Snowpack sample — Snodgrass Mountain, Crested Butte, Colorado (2/4/25, 12:06 PM MST)
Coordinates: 38.923, -106.968
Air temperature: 35 °F
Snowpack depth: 80 cm
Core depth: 30 cm
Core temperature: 35.6 °F
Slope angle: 14°, slope face: 78°
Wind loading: low
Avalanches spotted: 0
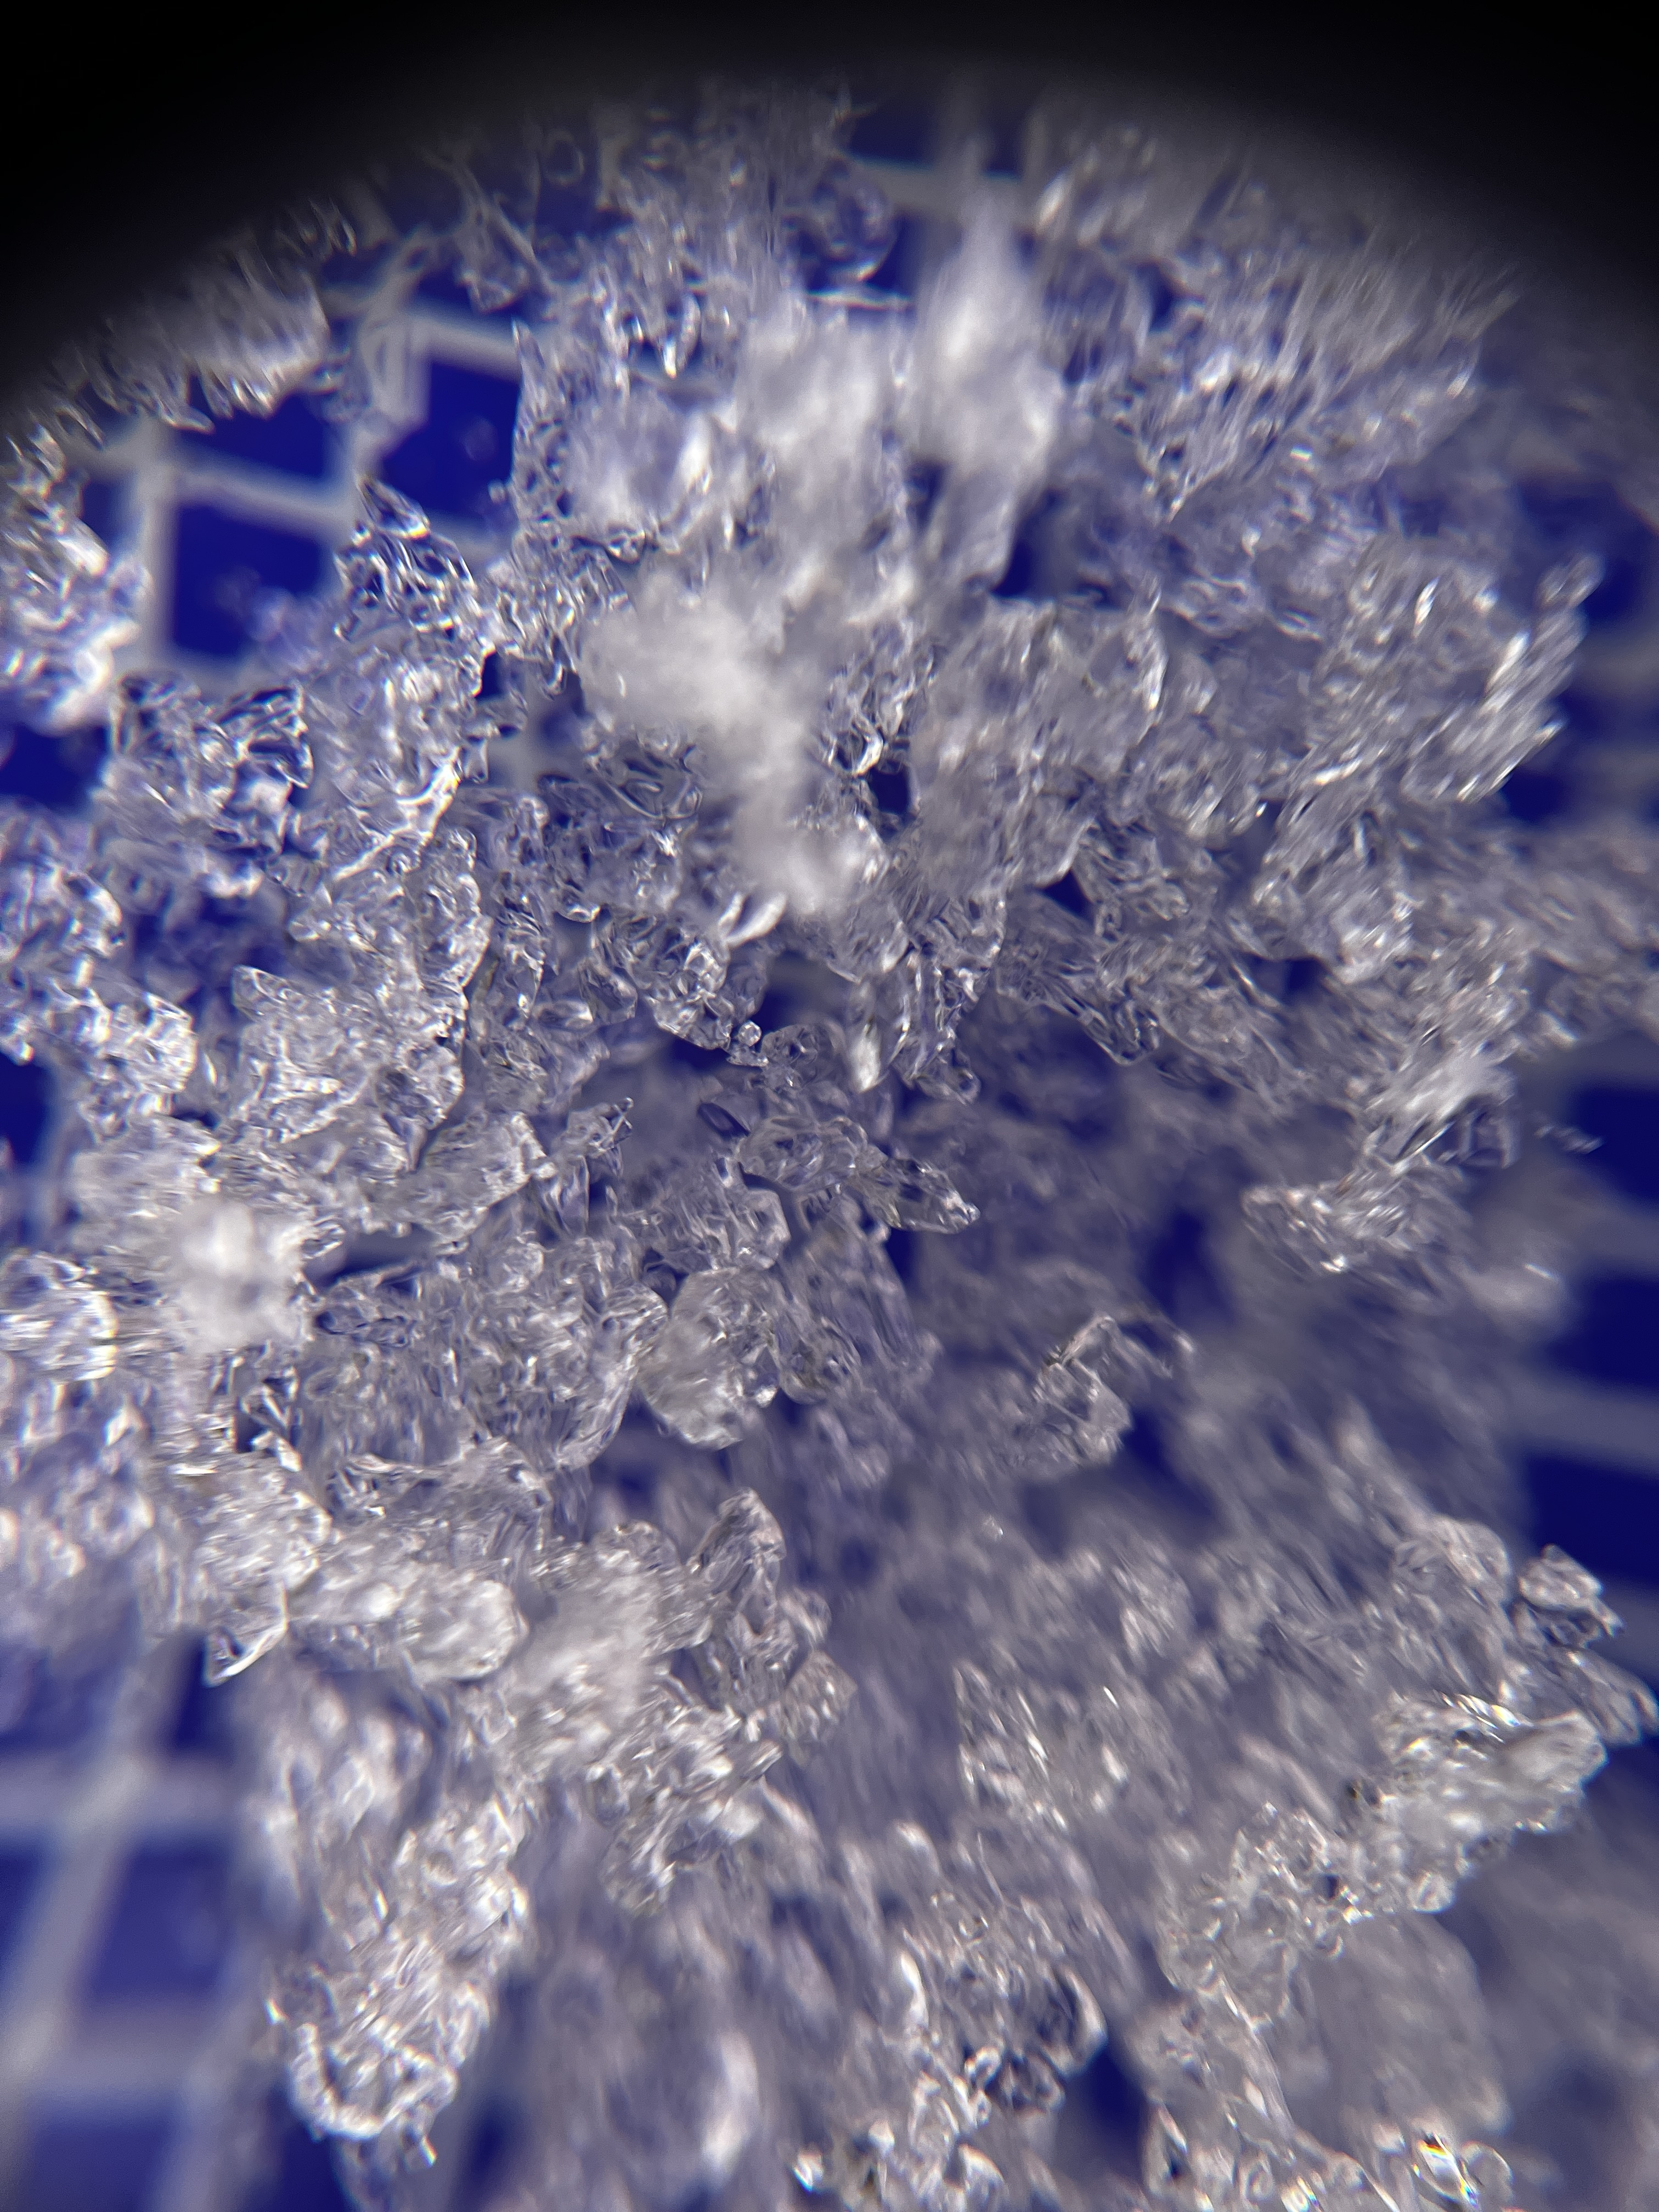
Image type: magnified_profile
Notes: No avalanches nearby, unusually warm weather for the last month reported by residents, Collected 25 yards from treeline